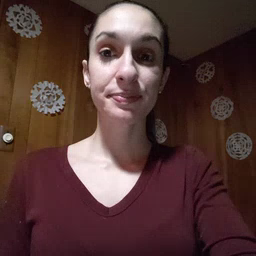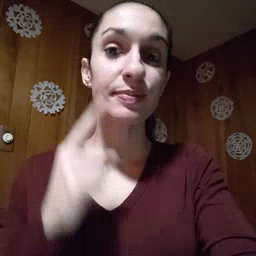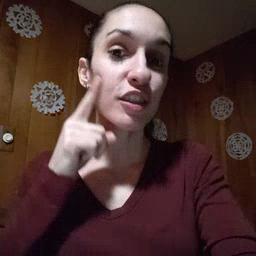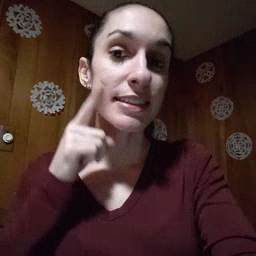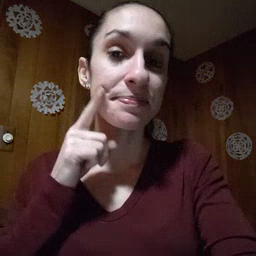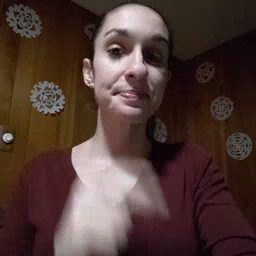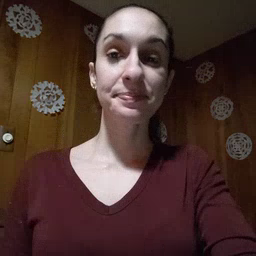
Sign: cheek